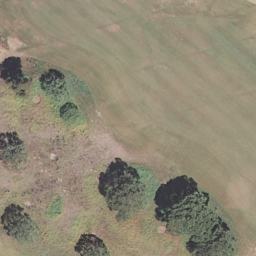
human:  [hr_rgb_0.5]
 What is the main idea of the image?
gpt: golf course